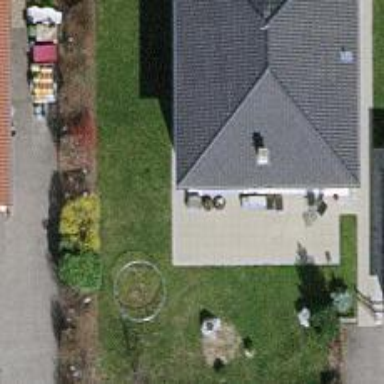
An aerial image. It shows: Detached building with hipped roof.